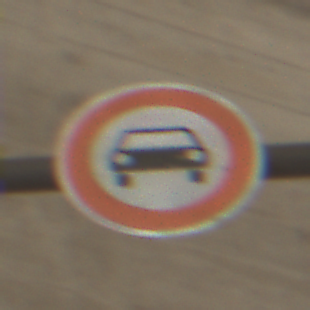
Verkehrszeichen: VerbotKraftwagen
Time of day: Midday
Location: Roofed (Tunnel)
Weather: NotSpecified
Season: NotSpecified
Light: Natural